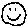
Label: smiley face